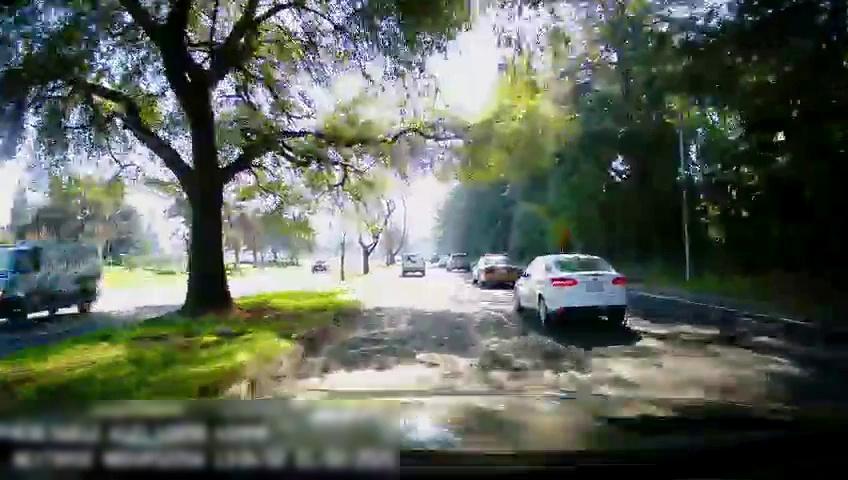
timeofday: Day
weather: Sunny
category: Drivable Space
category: Drivable Space
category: Vehicles | Van
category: Vehicles | SUV
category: Vehicles | Truck
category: Vehicles | Car
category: Vehicles | Car
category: Vehicles | SUV
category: Vehicles | Car
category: Lanes | Current Lane
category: Lanes | Current Lane
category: Lanes | Alternate Lane